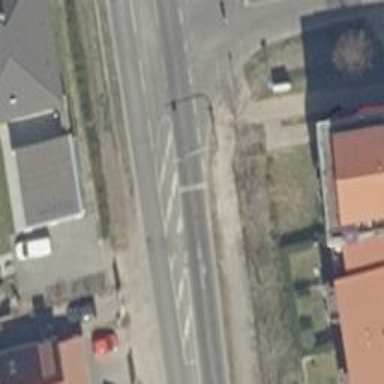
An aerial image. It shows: Road with traffic signals for signaling.